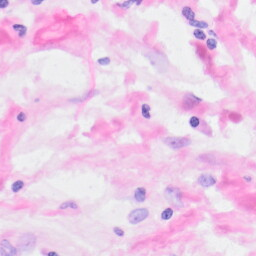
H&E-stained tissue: Kidney